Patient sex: M
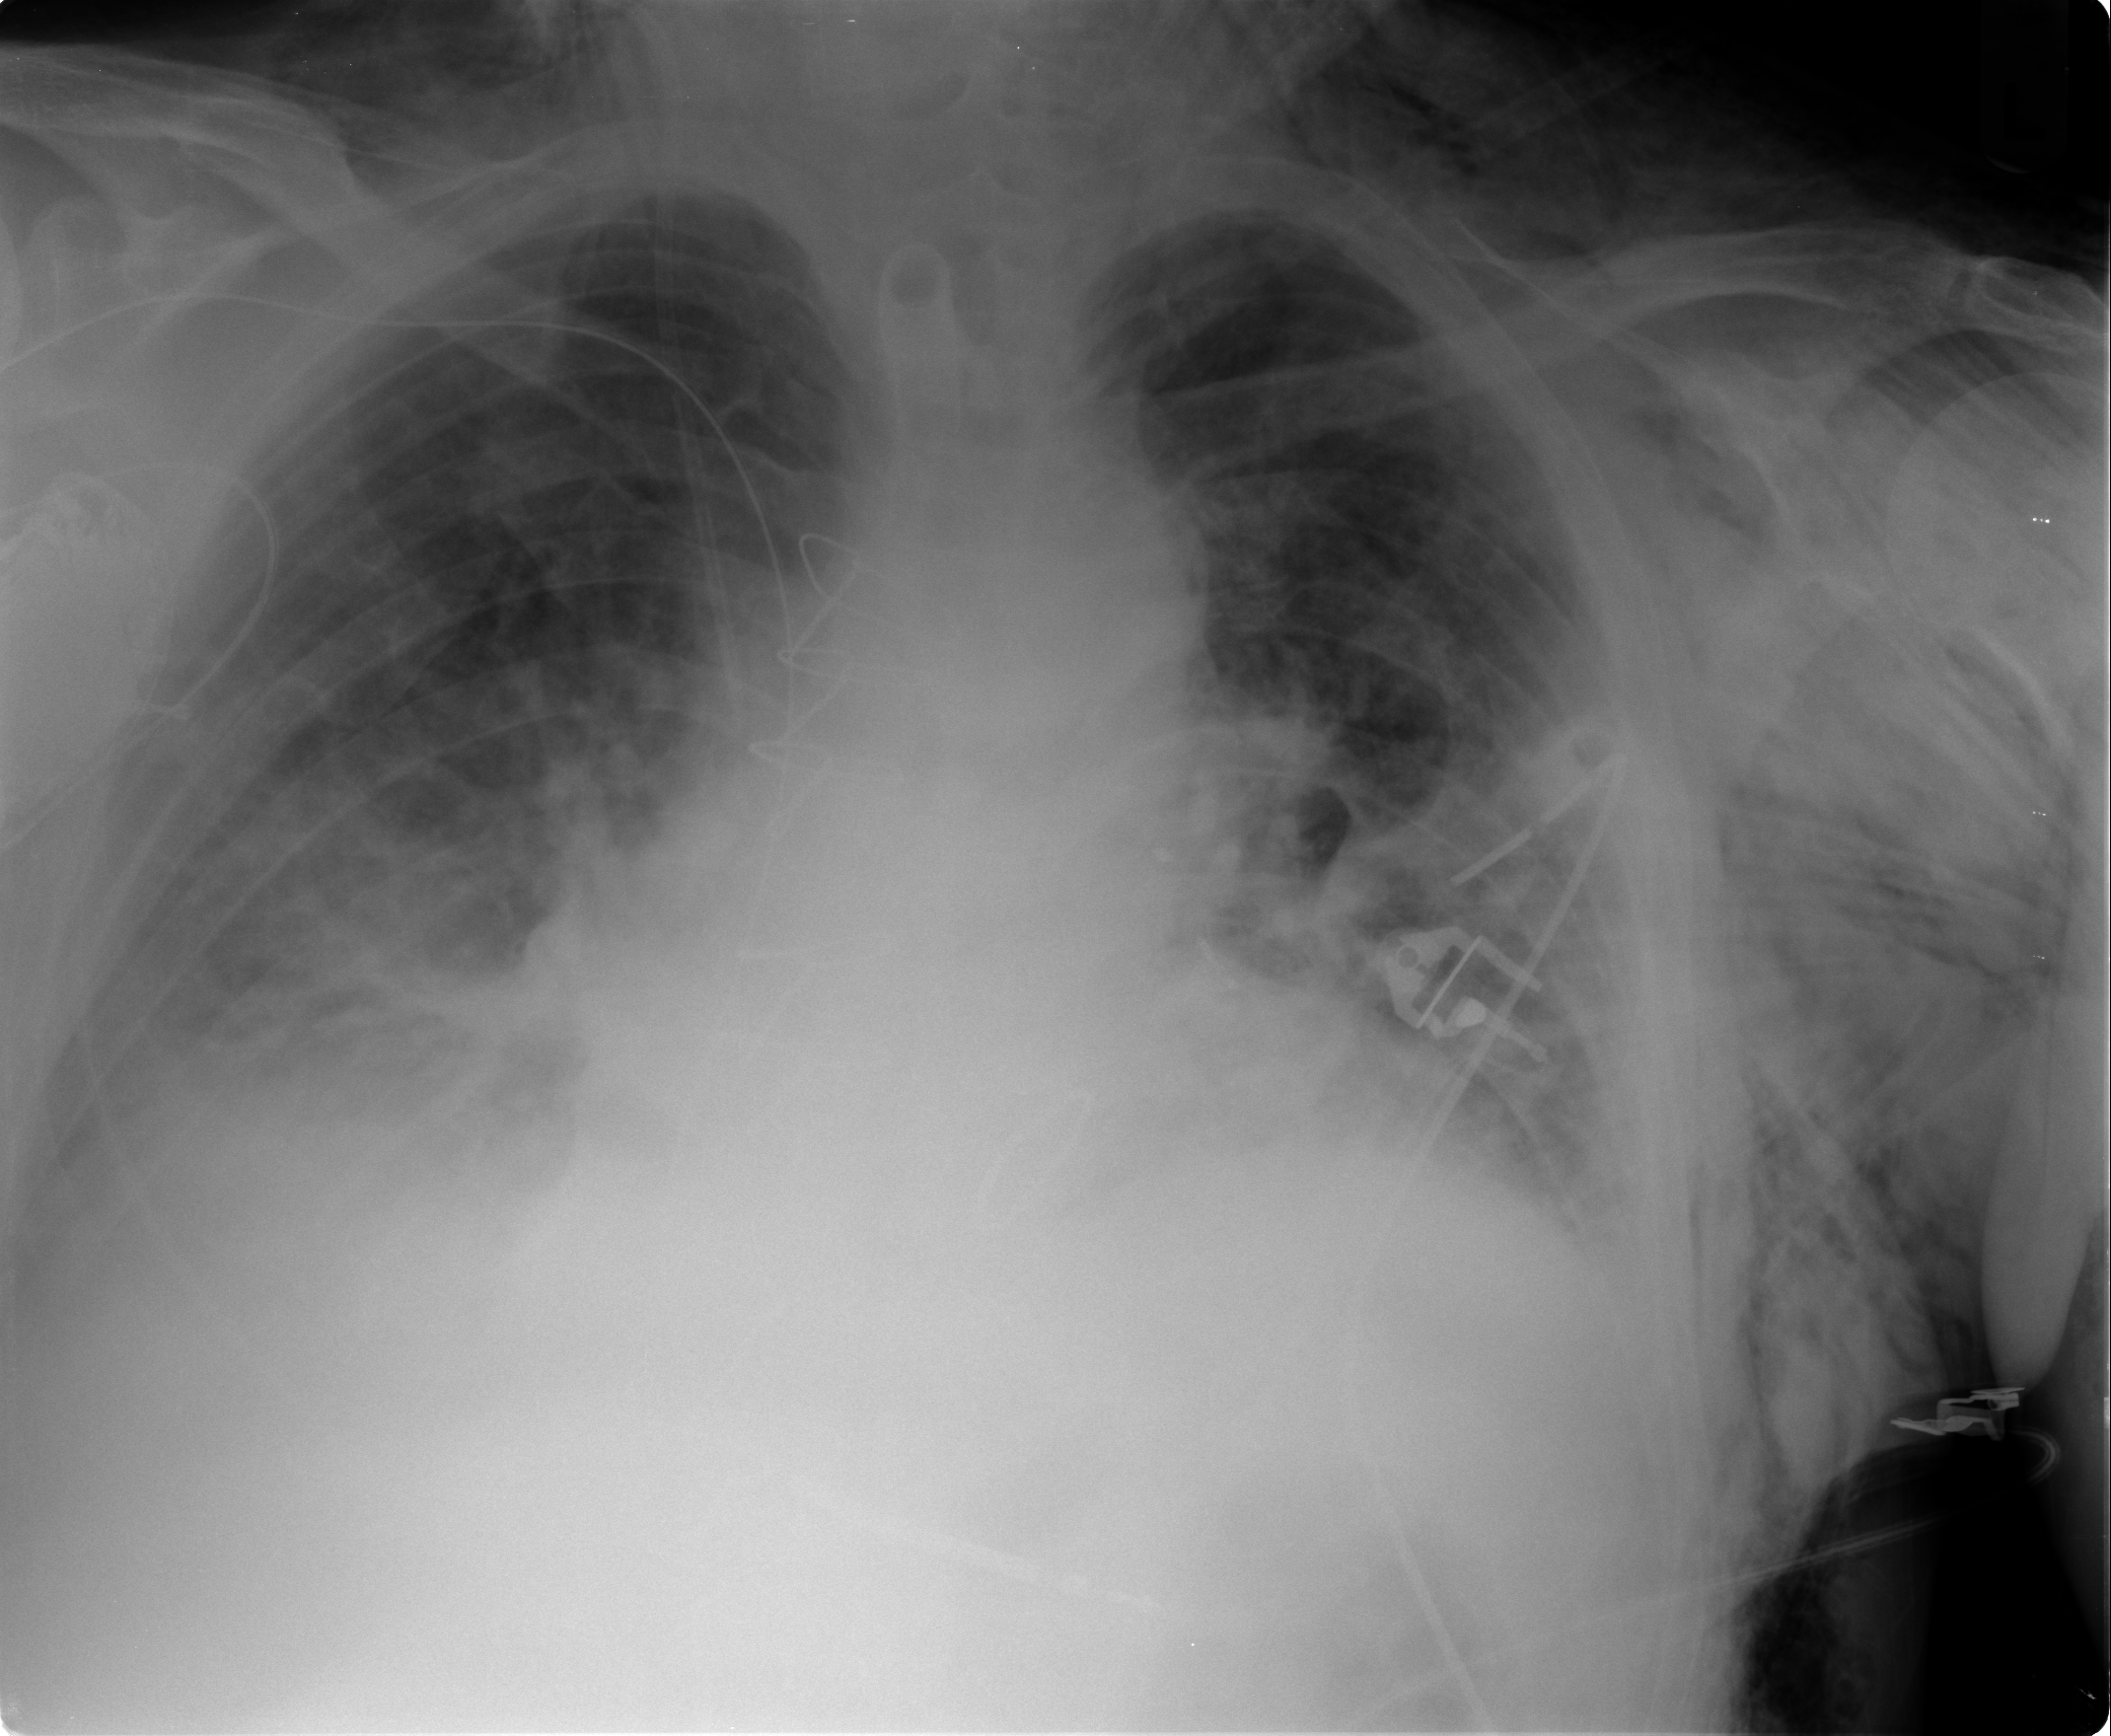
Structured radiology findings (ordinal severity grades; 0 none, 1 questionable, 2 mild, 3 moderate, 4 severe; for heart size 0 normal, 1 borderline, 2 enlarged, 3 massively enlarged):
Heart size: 2
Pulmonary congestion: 2
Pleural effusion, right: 2
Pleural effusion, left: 1
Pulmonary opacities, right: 3
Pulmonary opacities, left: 1
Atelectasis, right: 2
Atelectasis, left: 2